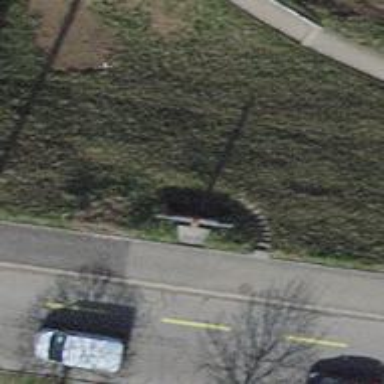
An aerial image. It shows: Street cabinet used for power utility.